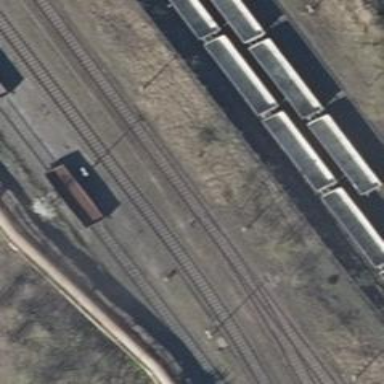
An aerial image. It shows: Railway switch.